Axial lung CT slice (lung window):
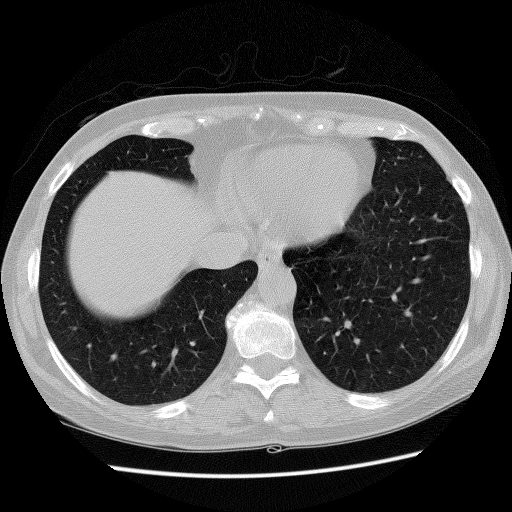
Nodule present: no